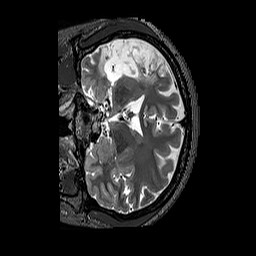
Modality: T2w
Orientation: coronal
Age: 36
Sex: female
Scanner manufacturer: siemens
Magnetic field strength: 3 T
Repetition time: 3.2 s
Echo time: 0.567 s